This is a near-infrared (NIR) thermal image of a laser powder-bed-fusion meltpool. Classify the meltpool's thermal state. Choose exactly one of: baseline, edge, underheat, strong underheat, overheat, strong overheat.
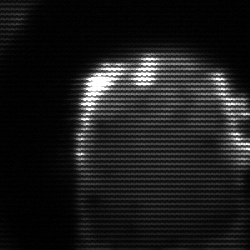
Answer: baseline